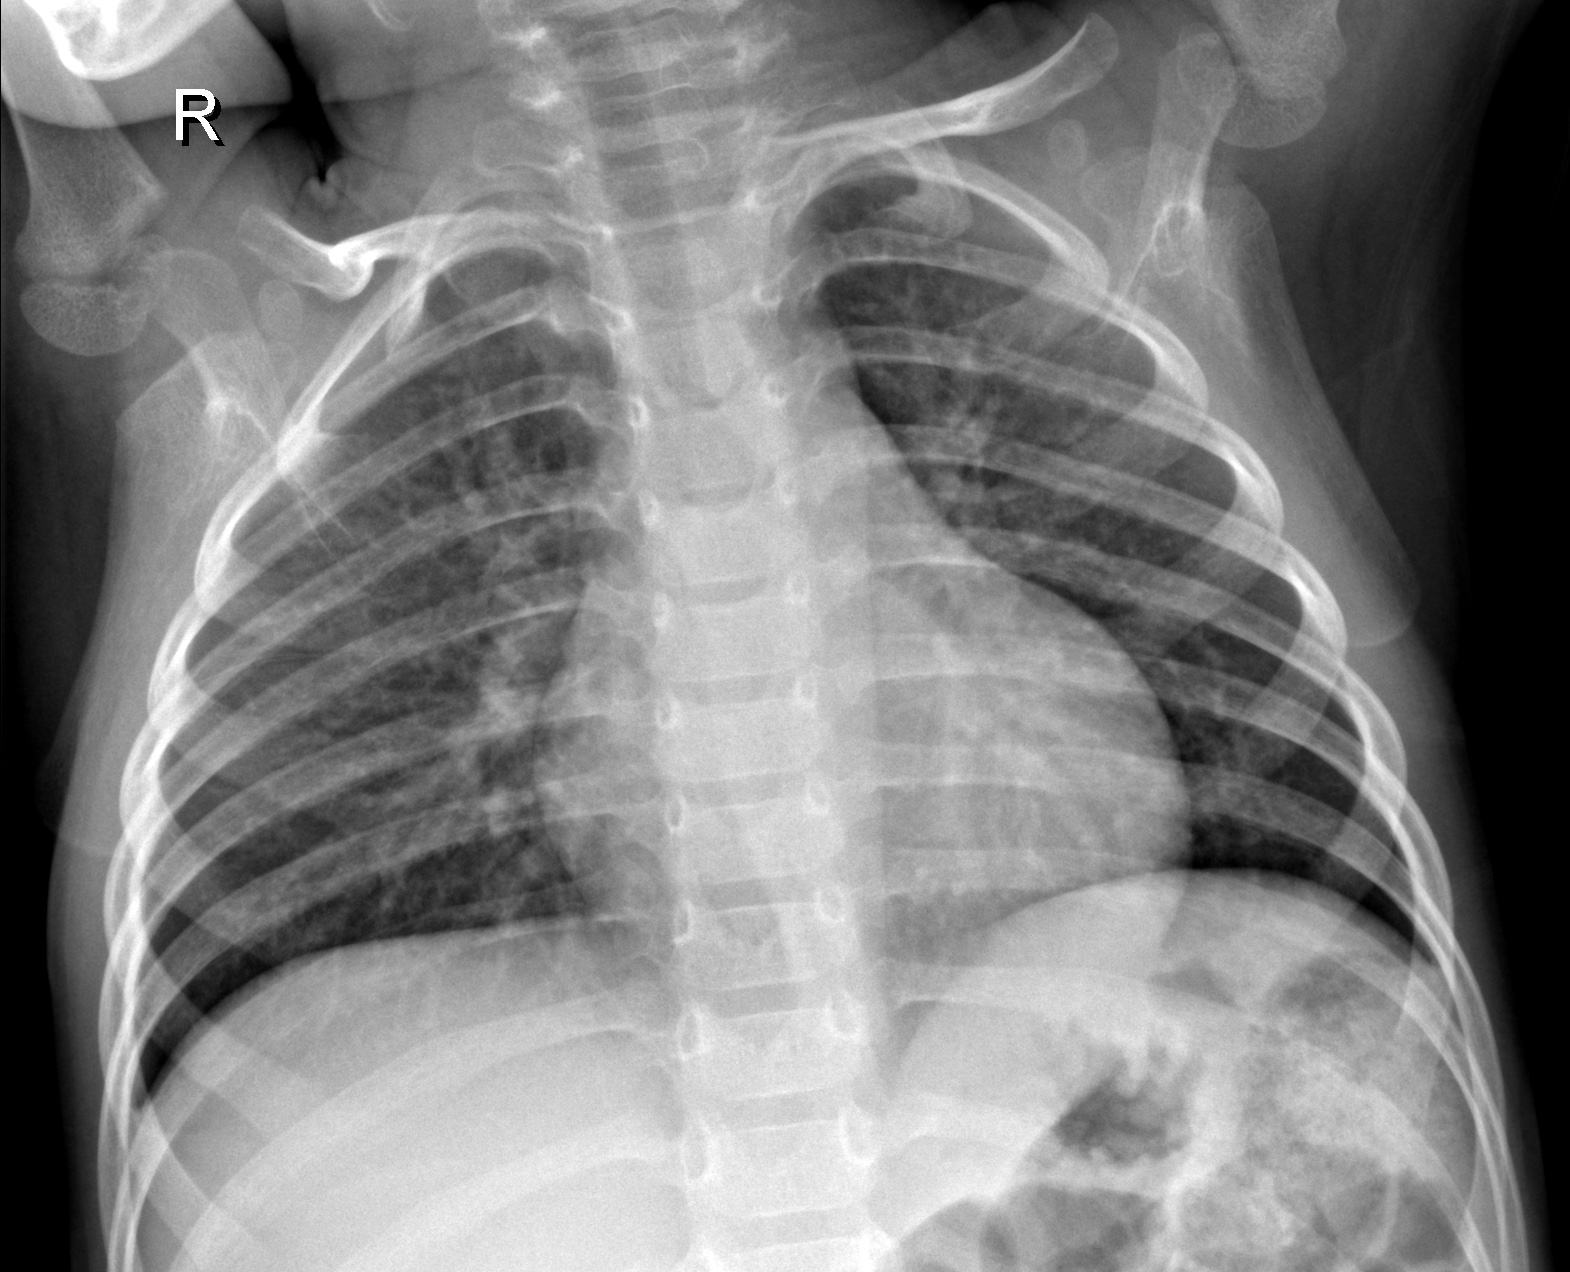
Diagnosis: NORMAL